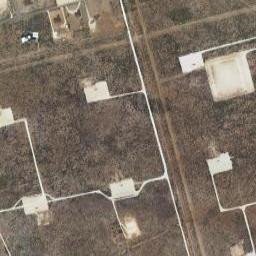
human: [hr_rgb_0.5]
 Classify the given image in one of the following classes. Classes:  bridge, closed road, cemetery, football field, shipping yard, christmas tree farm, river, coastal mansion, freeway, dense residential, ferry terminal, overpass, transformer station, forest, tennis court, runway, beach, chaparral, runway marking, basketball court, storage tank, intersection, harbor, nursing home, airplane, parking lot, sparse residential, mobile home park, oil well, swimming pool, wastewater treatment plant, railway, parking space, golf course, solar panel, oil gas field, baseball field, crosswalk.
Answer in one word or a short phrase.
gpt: oil gas field